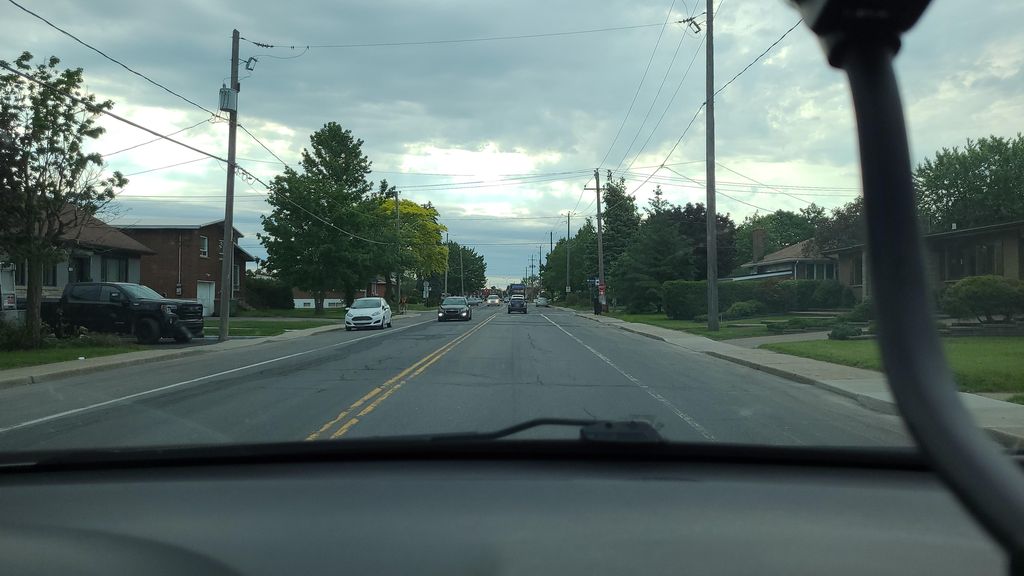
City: montreal